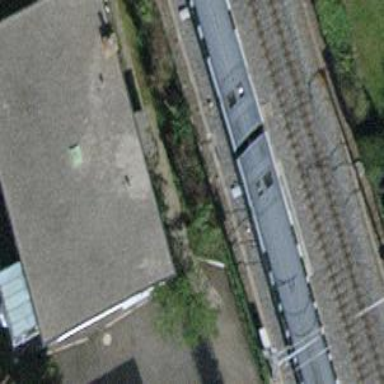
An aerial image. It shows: Railway switch.